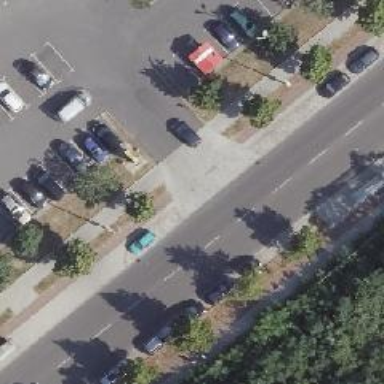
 with orientation towards the street side."